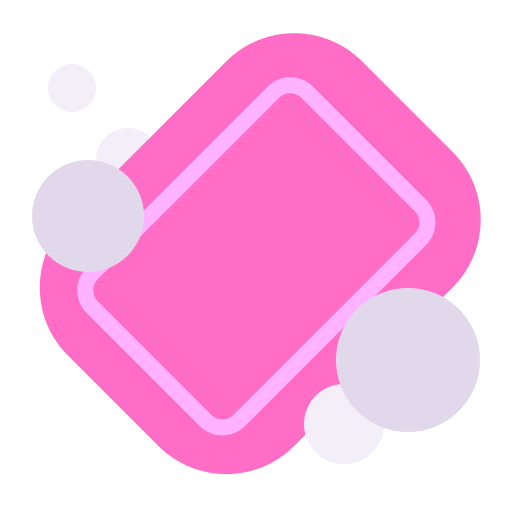
soap flat